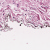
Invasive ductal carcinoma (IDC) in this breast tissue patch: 0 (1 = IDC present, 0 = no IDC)